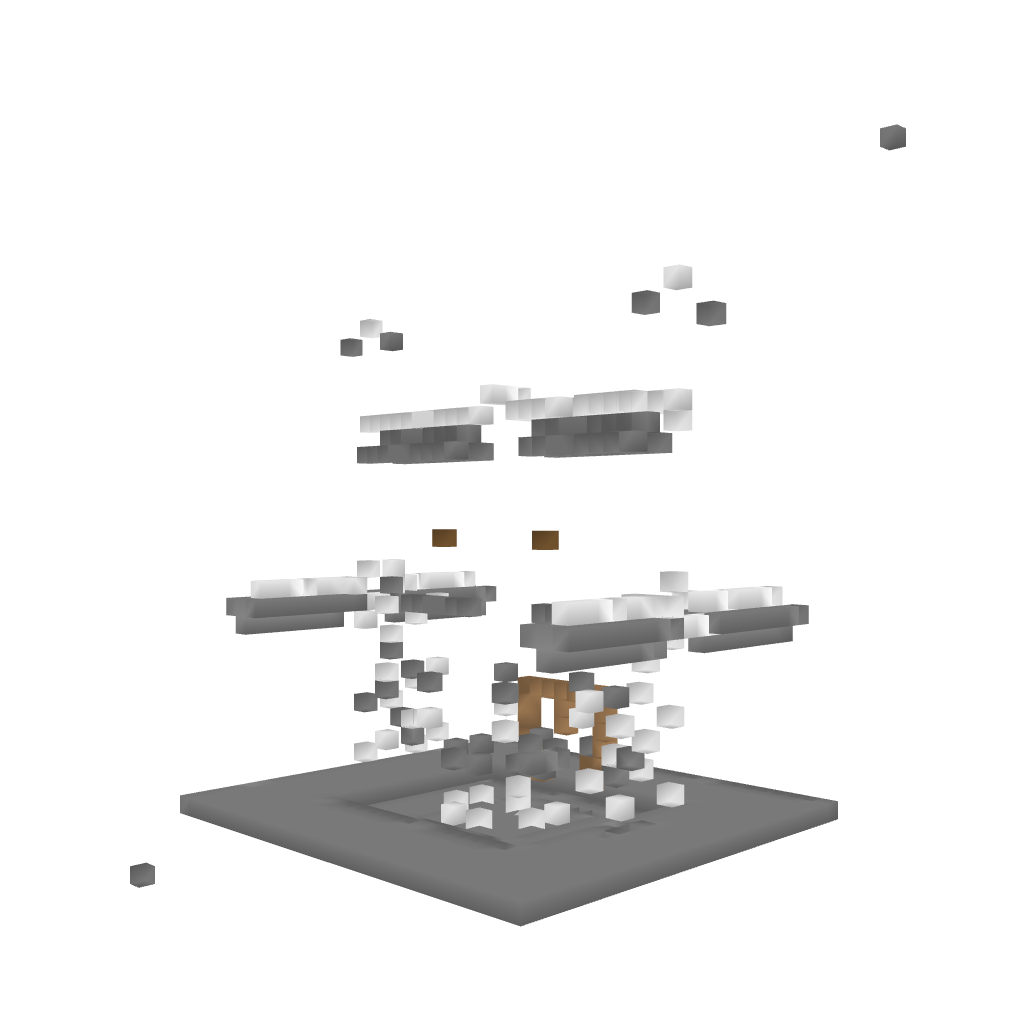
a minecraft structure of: A Majestic Tower bad low quality